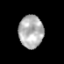
Tissue: prostate
Cell type: T cells
Senescence score: 0.3526
Nuclear area (px): 785
Mean DAPI intensity: 177.368